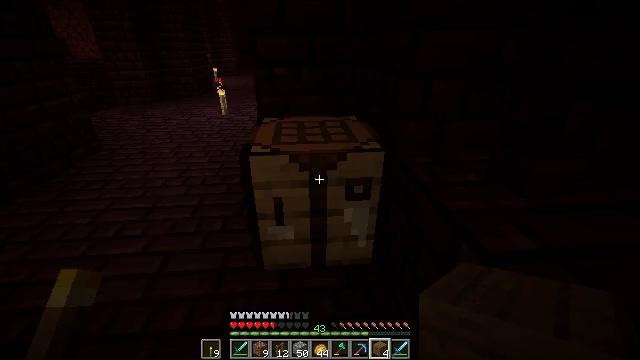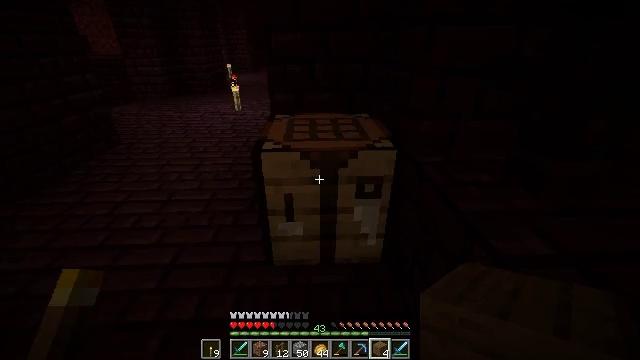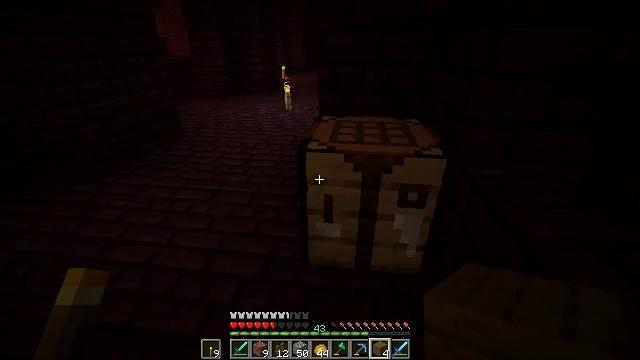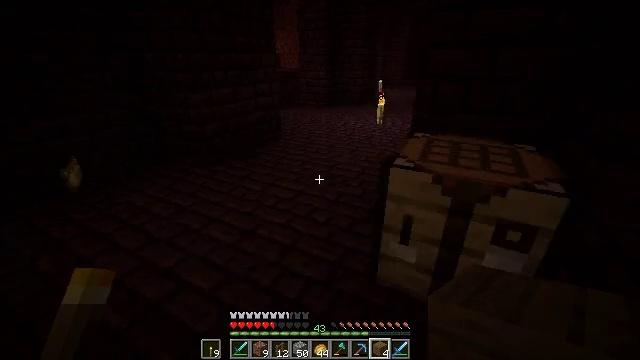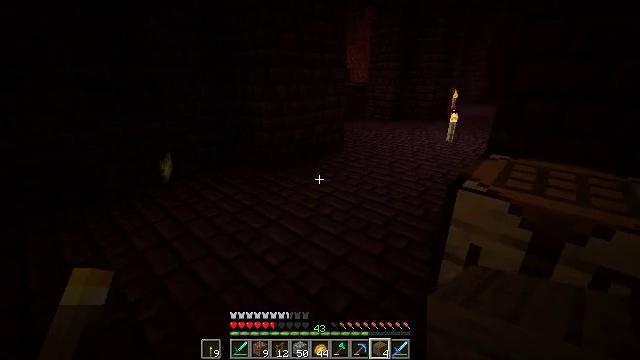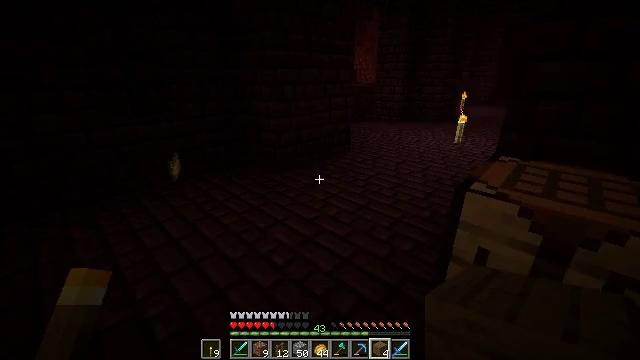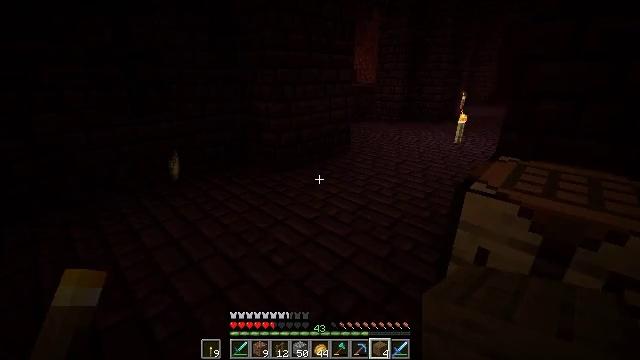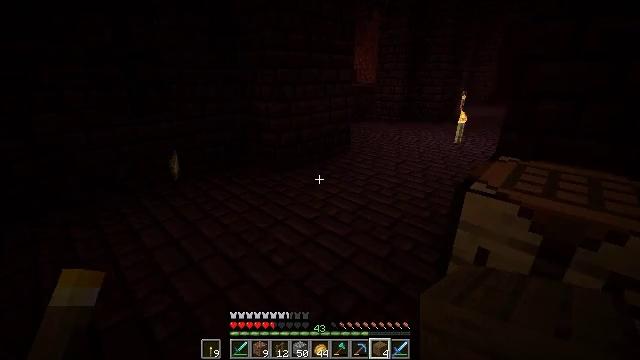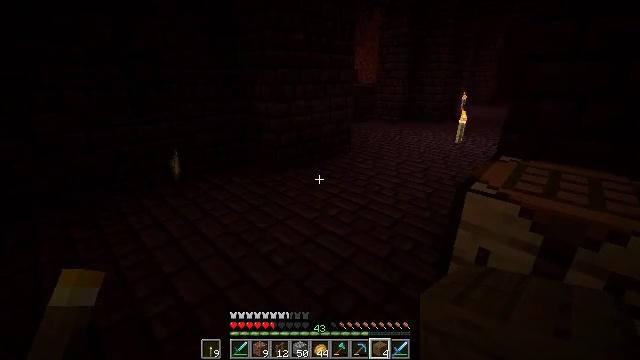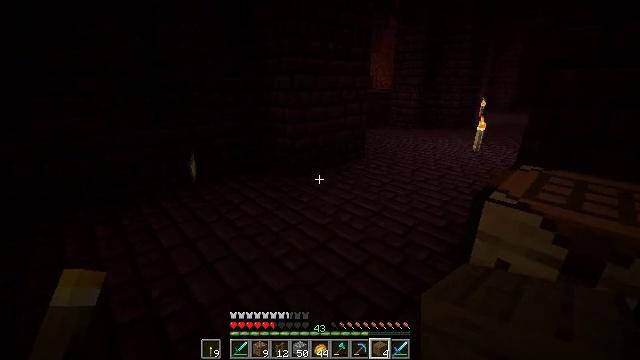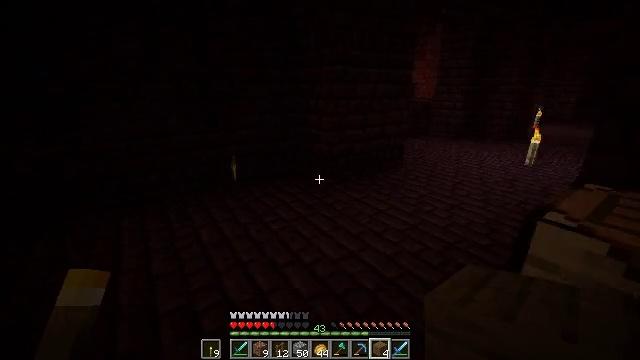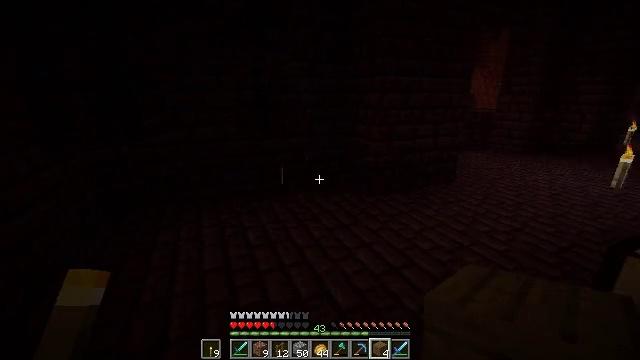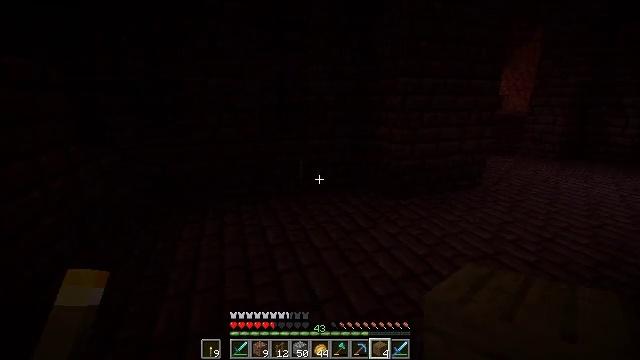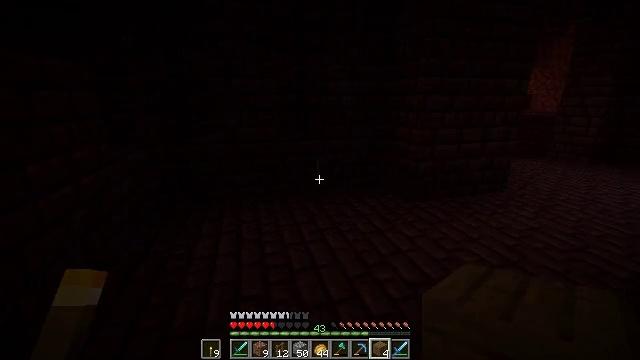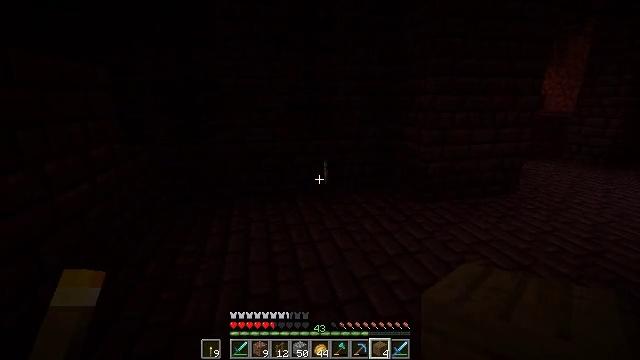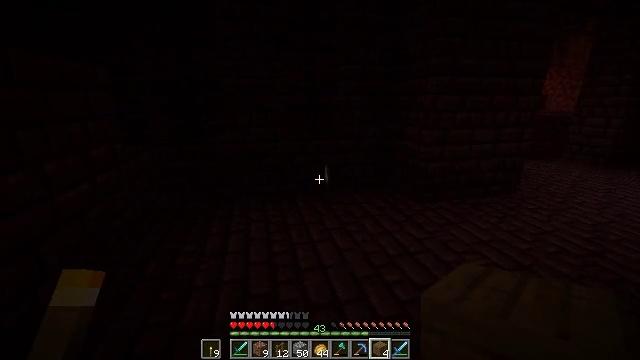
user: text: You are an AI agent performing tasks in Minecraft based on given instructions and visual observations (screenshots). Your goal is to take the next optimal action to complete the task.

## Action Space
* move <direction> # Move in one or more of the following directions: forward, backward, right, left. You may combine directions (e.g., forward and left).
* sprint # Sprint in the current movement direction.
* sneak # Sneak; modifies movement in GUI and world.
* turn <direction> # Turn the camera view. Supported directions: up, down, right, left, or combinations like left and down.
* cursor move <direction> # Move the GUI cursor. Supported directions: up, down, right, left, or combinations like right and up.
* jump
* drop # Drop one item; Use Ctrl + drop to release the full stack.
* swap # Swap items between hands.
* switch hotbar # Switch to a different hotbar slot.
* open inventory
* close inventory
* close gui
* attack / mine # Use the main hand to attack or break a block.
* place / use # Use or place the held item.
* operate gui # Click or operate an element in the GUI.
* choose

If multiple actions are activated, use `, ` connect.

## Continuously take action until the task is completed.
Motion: motion action
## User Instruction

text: Remove a crimson fungus from the inventory.
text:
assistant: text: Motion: turn left
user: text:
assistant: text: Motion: turn left
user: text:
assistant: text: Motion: turn left and up
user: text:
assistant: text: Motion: turn left and up
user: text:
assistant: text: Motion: turn left
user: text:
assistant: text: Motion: no_op
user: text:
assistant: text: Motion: no_op
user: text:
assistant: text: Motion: no_op
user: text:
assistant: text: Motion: turn left and up
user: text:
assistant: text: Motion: turn left and up
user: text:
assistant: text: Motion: turn left and up
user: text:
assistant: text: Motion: turn left
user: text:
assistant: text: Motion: turn left
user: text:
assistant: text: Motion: turn left
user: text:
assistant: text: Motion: no_op
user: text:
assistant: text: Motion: no_op
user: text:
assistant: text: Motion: no_op
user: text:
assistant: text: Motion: turn right
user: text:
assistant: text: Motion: turn right
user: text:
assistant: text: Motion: turn right
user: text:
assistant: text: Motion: turn right
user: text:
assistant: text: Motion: no_op
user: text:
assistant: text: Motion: no_op
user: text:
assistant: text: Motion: no_op
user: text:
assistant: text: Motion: turn left
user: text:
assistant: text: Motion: no_op
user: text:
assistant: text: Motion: no_op
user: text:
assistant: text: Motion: no_op
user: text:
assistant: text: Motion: move forward
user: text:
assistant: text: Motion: move forward